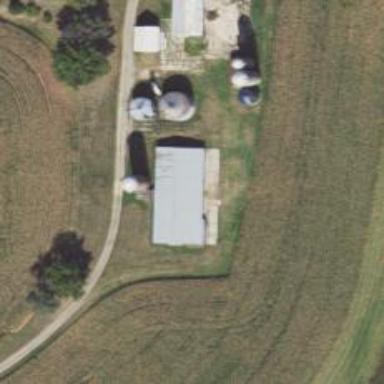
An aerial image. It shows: Silo.